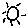
Label: sun